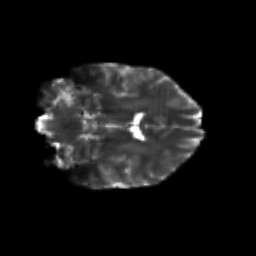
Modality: T2w
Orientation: coronal
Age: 24
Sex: female
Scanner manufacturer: siemens
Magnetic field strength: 3 T
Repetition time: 3.5 s
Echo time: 0.125 s